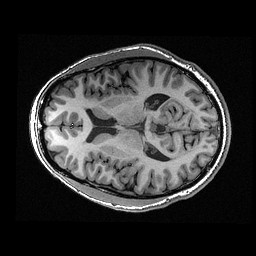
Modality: T1w
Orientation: axial
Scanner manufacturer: ge
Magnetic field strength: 3 T
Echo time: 0.00318 s